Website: macys
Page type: billing-address
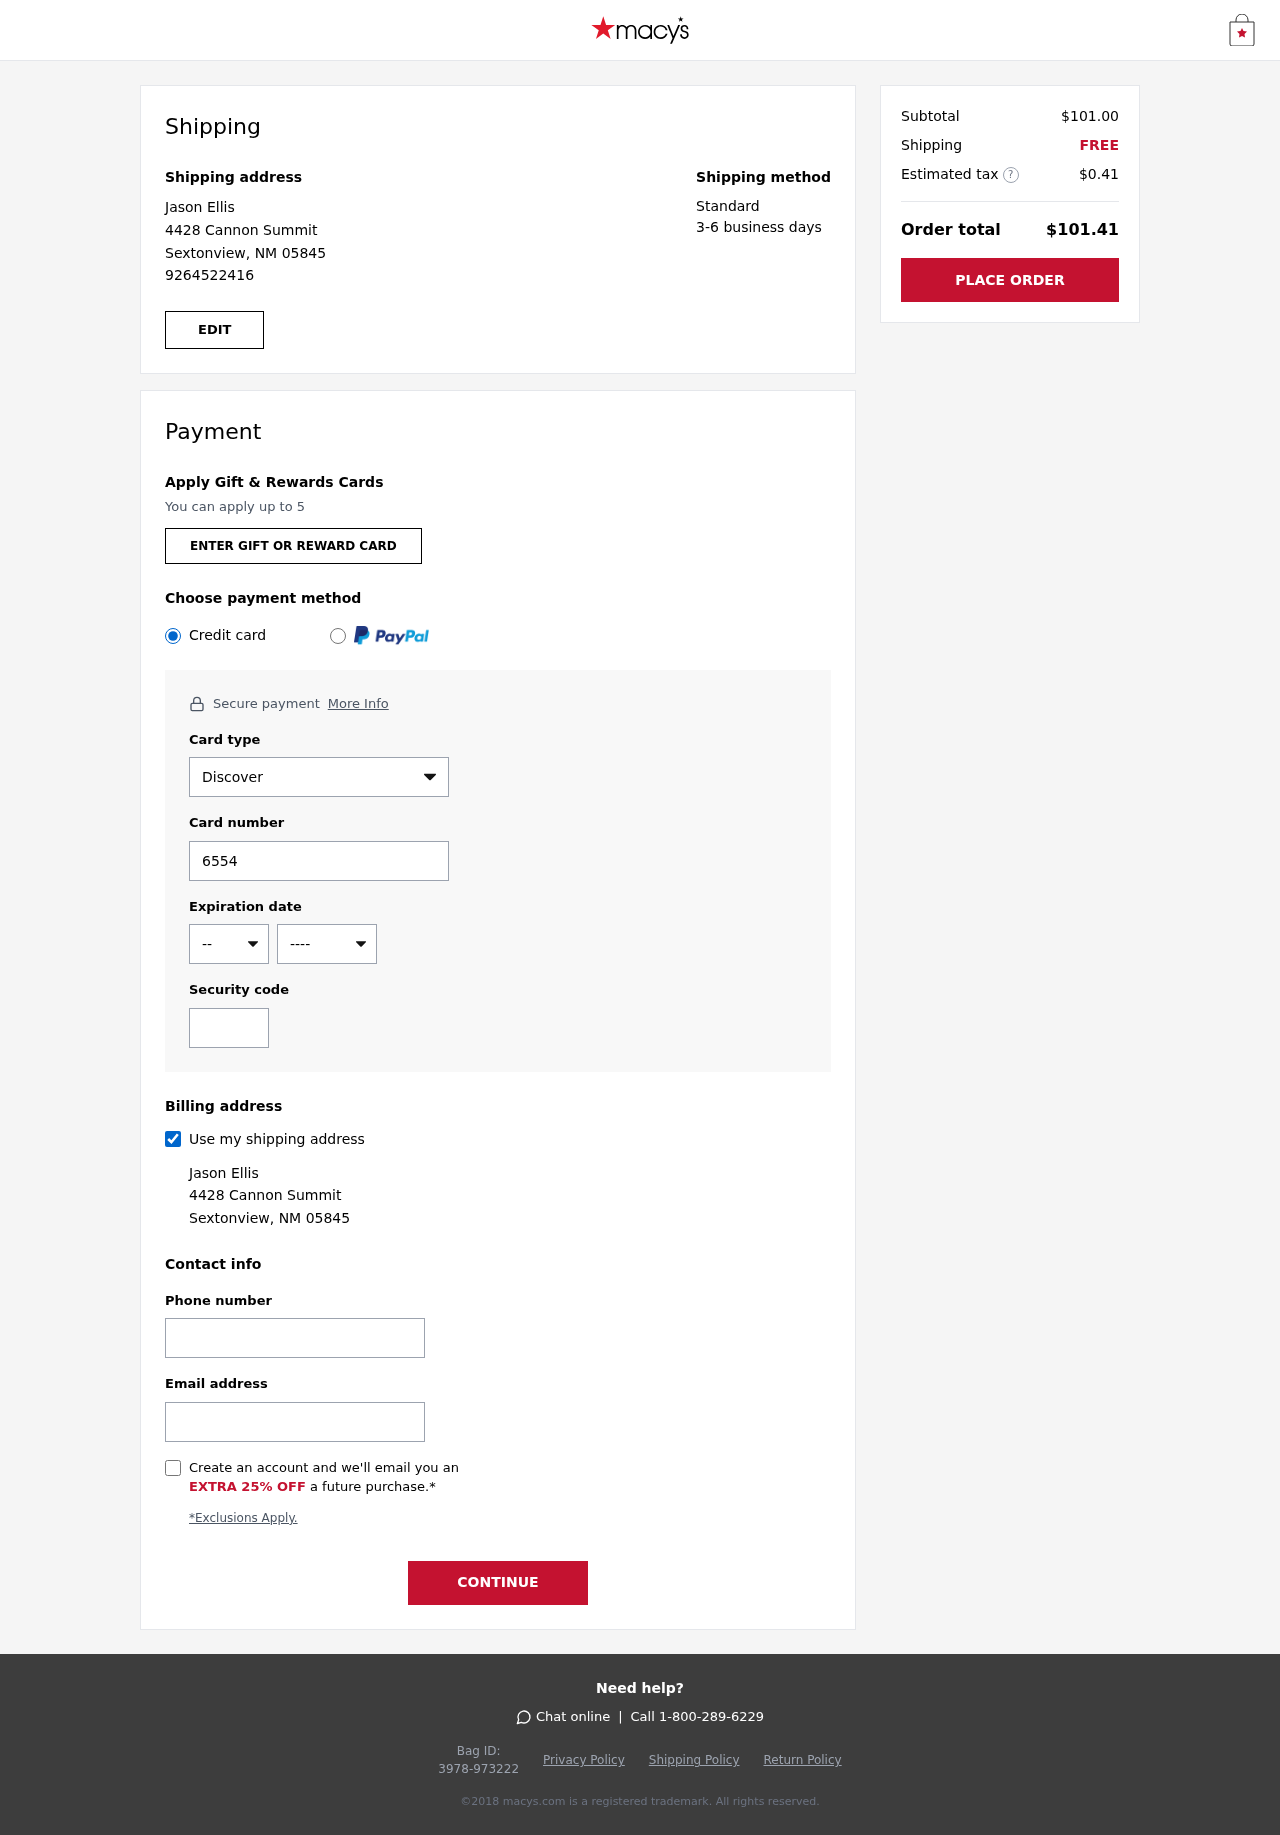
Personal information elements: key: PII_CARD_CVV
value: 460
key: PII_CARD_EXPIRY_MONTH
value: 08
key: PII_CARD_EXPIRY_YEAR
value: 28
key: PII_CARD_NUMBER
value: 6554 2902 5492 9304
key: PII_CARD_TYPE
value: Discover
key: PII_EMAIL
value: jason.ellis@gmail.com
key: PII_FULLNAME
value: Jason Ellis
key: PII_PHONE
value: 9264522416
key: PII_STREET
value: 4428 Cannon Summit
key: PII_CITY_STATE_ZIP
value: Sextonview, NM 05845
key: PII_FIRSTNAME
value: Jason
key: PII_LASTNAME
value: Ellis
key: PII_FULLNAME2
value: Jason Ellis
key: PII_FULLNAME3
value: Jason Ellis
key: PII_FIRSTNAME2
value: Jason
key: PII_FIRSTNAME3
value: Jason
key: PII_LASTNAME2
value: Ellis
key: PII_LASTNAME3
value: Ellis
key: PII_FIRSTNAME_DERIVED
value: Jason
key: PII_LASTNAME_DERIVED
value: Ellis
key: PII_FULLNAME_DERIVED
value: Jason Ellis
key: PII_NAME_FULL_DERIVED
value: Jason Ellis
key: PII_PHONE2
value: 9264522416
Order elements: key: ORDER_SUBTOTAL
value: $101.00
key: ORDER_SHIPPING_COST
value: FREE
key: ORDER_TAX
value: $0.41
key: ORDER_TOTAL
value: $101.41